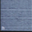
Piece: xx